Question: I have devExpress ASPxGridView. I have some bound columns (associated with datasource) and some unbound columns. I have 2 unbound columns and I have drop down and a text field.
So i have 5 bound columns and 2 unbound columns.
I want all these 7 columns values on code behind file. I can get 5 columns that are bounded but i can not get unbound columns values.
Here is grid code :
'''
<dxwgv:ASPxGridView ID="gvList" runat="server" AutoGenerateColumns="False" KeyFieldName="IAD"
Width="100%">
<Columns>
<%-- <dxwgv:GridViewDataColumn Caption="Sr. No." VisibleIndex="0" Width="30px">
<dataitemtemplate>
<%#Container.VisibleIndex + 1%>
</dataitemtemplate>
<Settings AllowDragDrop="False" />
<CellStyle VerticalAlign="Top">
</CellStyle>
</dxwgv:GridViewDataColumn>--%>
<dxwgv:GridViewDataColumn Caption="Sr. No." FieldName="Row" VisibleIndex="1" >
<CellStyle VerticalAlign="Top" >
</CellStyle>
</dxwgv:GridViewDataColumn>
<dxwgv:GridViewDataTextColumn Caption="Product" FieldName="Product" VisibleIndex="1" >
<CellStyle VerticalAlign="Top" >
</CellStyle>
<Settings FilterMode="DisplayText" AutoFilterCondition="Contains" SortMode="Value" />
</dxwgv:GridViewDataTextColumn>
<dxwgv:GridViewDataTextColumn Caption="UIC" FieldName="UIC" VisibleIndex="1" >
<CellStyle VerticalAlign="Top" >
</CellStyle>
<Settings FilterMode="DisplayText" AutoFilterCondition="Contains" SortMode="Value" />
</dxwgv:GridViewDataTextColumn>
<dxwgv:GridViewDataTextColumn Caption="USN" FieldName="USN" VisibleIndex="1" >
<CellStyle VerticalAlign="Top" >
</CellStyle>
<Settings FilterMode="DisplayText" AutoFilterCondition="Contains" SortMode="Value" />
</dxwgv:GridViewDataTextColumn>
<dxwgv:GridViewDataTextColumn Caption="Allocated To" FieldName="AllocatedTo" VisibleIndex="1" >
<CellStyle VerticalAlign="Top" >
</CellStyle>
<Settings FilterMode="DisplayText" AutoFilterCondition="Contains" SortMode="Value" />
</dxwgv:GridViewDataTextColumn>
<dxwgv:GridViewDataColumn Caption="Condition">
<dataitemtemplate>
<dxe:ASPxComboBox ID="ddCondition" runat="server" EnableClientSideAPI="True"
SelectedIndex="0" ValueType="System.String">
<Items>
<dxe:ListEditItem Text="--Select--" Value="0" />
<dxe:ListEditItem Text="Working" Value="working" />
<dxe:ListEditItem Text="Not Working" Value="not-working" />
</Items>
<ClientSideEvents SelectedIndexChanged="function(s, e){validateCondition(s)}" />
</dxe:ASPxComboBox>
</dataitemtemplate>
<Settings AllowDragDrop="False" />
<CellStyle VerticalAlign="Middle">
</CellStyle>
</dxwgv:GridViewDataColumn>
<dxwgv:GridViewDataColumn Caption="Remarks">
<dataitemtemplate>
<dxe:ASPxTextBox ID="remarks" runat="server" EnableClientSideAPI="True" />
</dataitemtemplate>
<Settings AllowDragDrop="False" />
<CellStyle VerticalAlign="Middle">
</CellStyle>
</dxwgv:GridViewDataColumn>
<dxwgv:GridViewCommandColumn Caption="Send" ShowSelectCheckbox="True">
</dxwgv:GridViewCommandColumn>
</Columns>
'''
I have two unbound columns here, one with drop down id : "ddCondition" and a textfield : "remarks"
I can get values of all bound columns but i want values of drop down and text field too in loop, here is code behind code :
'''
For i As Integer = 0 To 9
ProductStr = gvList.GetRowValues(i, "Product")
Dim dd As DropDownList = CType(gvList.FindRowTemplateControl(i, "ddCondition"), DropDownList)
Dim str As String = dd.SelectedValue.ToString
Next i
'''
I am getting NullReferenceException on
> Dim str As String = dd.SelectedValue.ToString
Can any one please guide me how can i get values of drop down and text field.
Here is screen shot of my page :

Thanks..
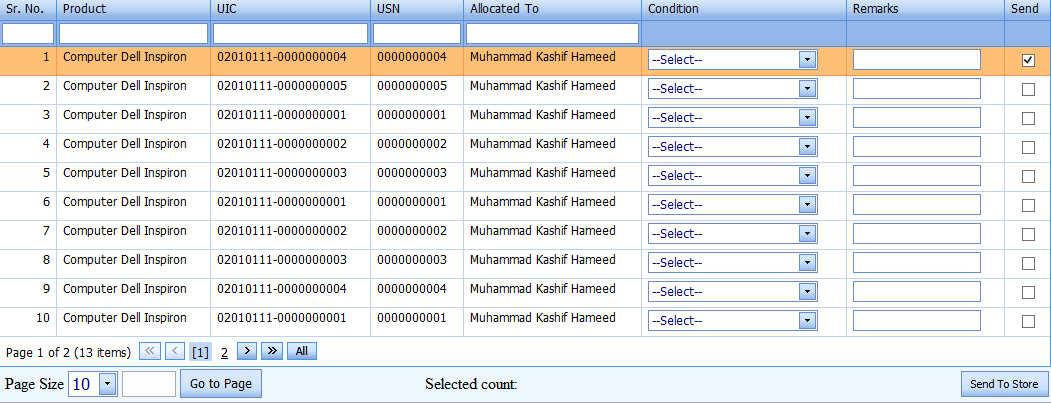
Answer: I have fixed the issue through following code :
'''
Private Sub GetSelectedValues()
Dim ProductStr As String
For i As Integer = 0 To 9
ProductStr = gvList.GetRowValues(i, "Product")
Dim dd As ASPxComboBox = CType(gvList.FindRowCellTemplateControl(i, Nothing, "ddCondition"), ASPxComboBox)
Dim str As String = dd.SelectedItem.Value.ToString
If str <> "0" Then
Literal1.Text = str
End If
Next i
BindGridView()
End Sub
'''